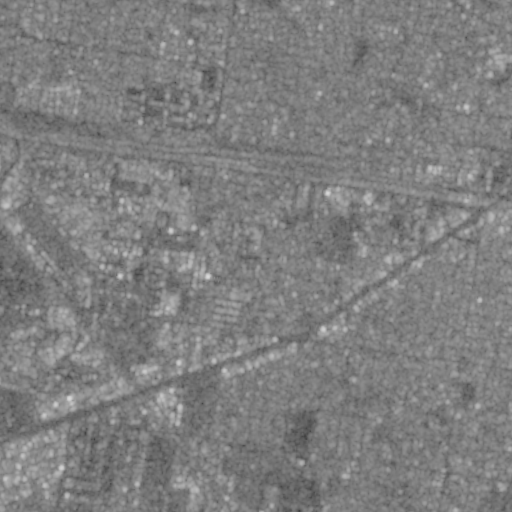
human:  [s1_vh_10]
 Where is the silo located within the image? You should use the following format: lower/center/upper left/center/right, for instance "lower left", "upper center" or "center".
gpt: The silo is located in the lower left of the image.
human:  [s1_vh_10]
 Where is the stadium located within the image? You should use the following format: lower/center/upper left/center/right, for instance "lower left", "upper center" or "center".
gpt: The stadium is located in the upper right of the image.
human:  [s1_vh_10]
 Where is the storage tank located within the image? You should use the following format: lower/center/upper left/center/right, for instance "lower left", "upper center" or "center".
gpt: The storage tank is located in the center right of the image.
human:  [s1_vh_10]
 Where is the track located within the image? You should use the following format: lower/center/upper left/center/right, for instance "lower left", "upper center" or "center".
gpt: The track is located in the lower right of the image.
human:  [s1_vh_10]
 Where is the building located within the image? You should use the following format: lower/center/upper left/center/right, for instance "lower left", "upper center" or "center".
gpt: There is no building in the image.

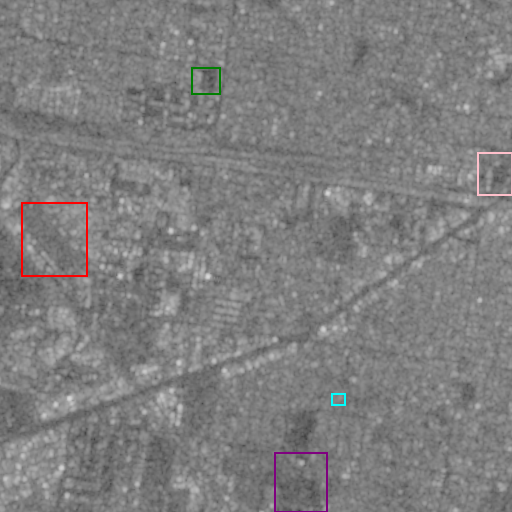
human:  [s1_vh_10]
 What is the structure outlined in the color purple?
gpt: The structure outlined in purple is a park.
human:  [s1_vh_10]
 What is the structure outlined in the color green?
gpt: The structure outlined in green is a parking lot.
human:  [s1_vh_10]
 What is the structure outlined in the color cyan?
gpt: The structure outlined in cyan is a power substation.
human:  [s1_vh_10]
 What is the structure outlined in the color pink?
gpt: The structure outlined in pink is a stadium.
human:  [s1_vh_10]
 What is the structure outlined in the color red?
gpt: The structure outlined in red is a building.
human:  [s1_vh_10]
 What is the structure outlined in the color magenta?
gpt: There is no magenta outline.